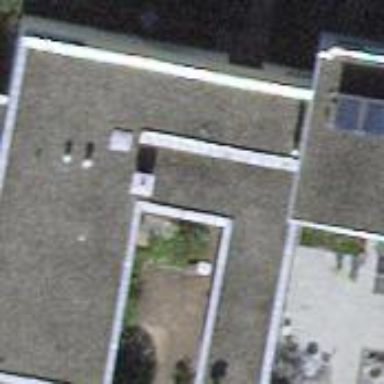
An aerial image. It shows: Residential building.